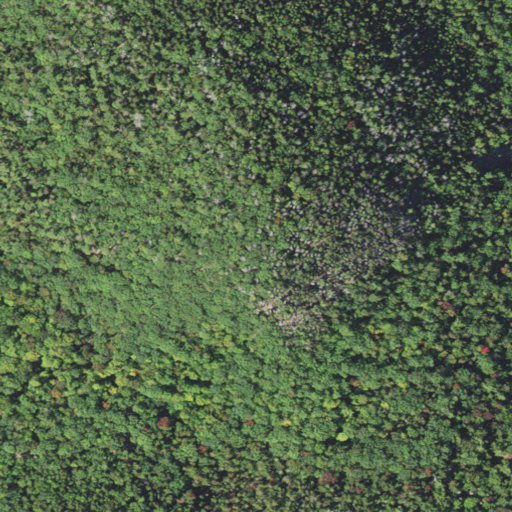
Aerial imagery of mountain in New Hampshire named Currier Hill containing mixed forest, deciduous forest, evergreen forest, and woody wetlands